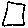
Label: square